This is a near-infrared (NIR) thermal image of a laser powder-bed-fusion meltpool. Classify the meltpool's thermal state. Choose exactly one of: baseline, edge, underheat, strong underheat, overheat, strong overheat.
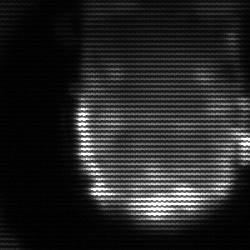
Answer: baseline